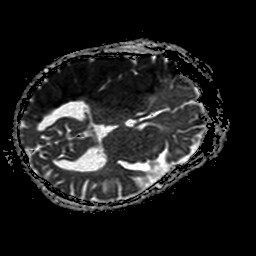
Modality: ADC
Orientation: axial
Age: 85
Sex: female
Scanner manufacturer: philips
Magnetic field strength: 1.5 T
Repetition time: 3.689 s
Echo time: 0.09411 s